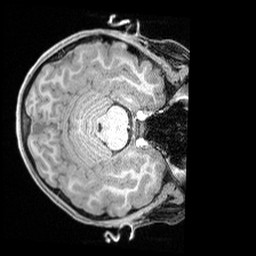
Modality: T1w
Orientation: axial
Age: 9
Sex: male
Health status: ill
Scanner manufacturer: siemens
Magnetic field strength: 3 T
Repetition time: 1.6 s
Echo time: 0.00179 s